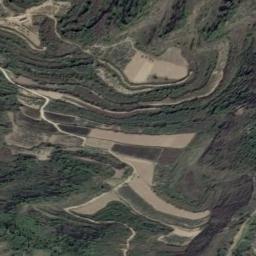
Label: terrace